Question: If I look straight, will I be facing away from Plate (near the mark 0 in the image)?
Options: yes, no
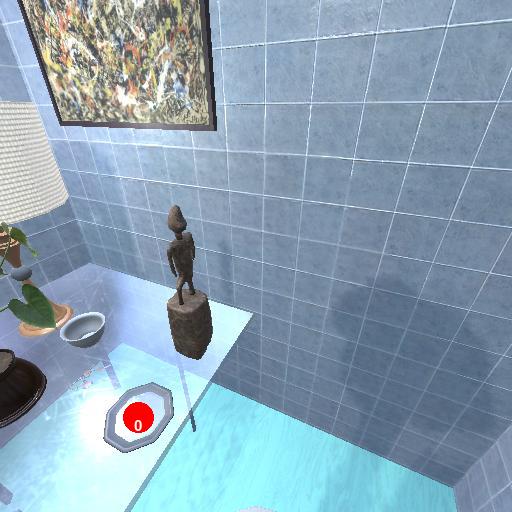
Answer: yes